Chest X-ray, AP view. Patient: 44 years old, sex M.
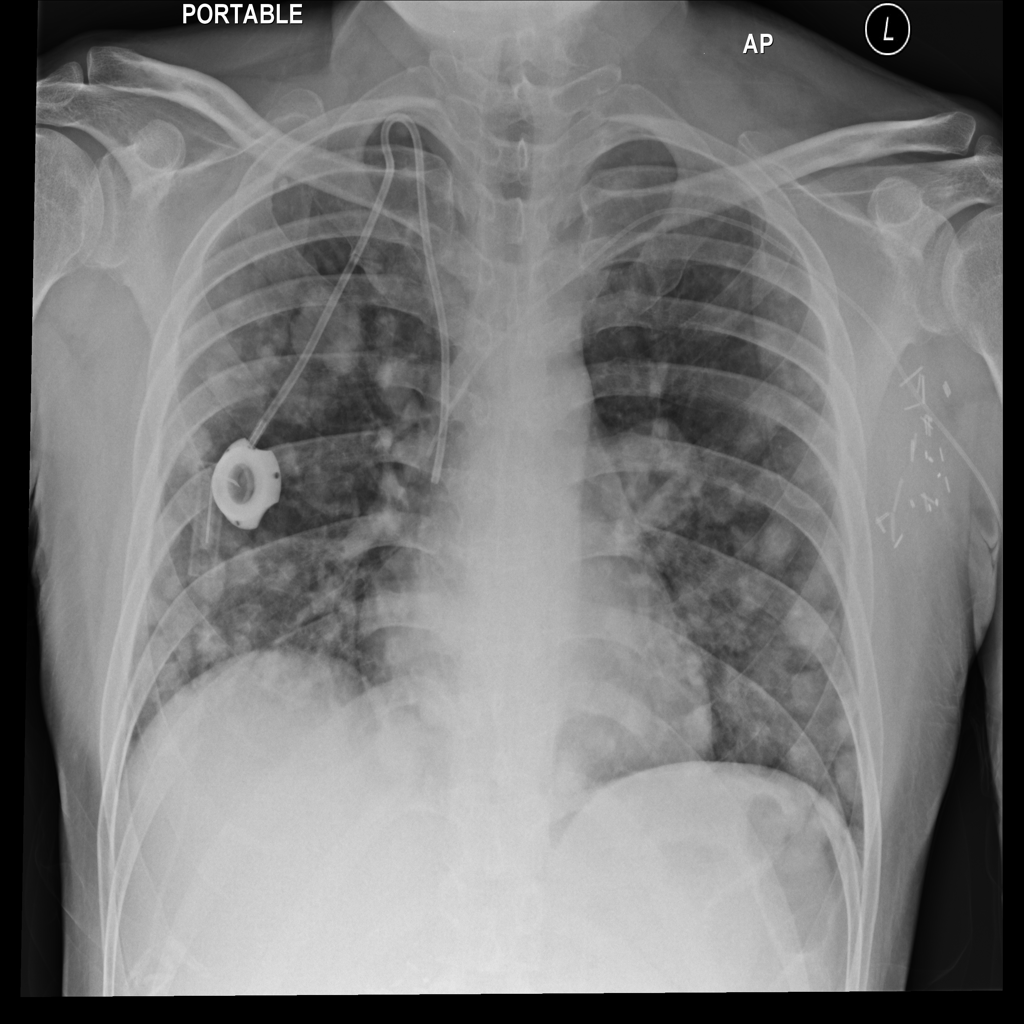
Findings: Nodule